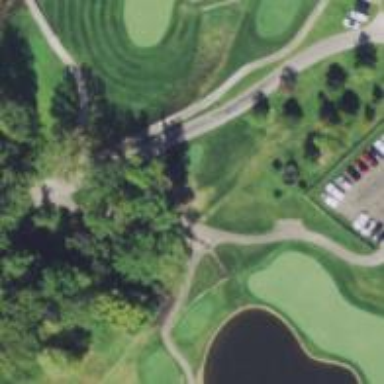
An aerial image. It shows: Footway that serves as golf path.